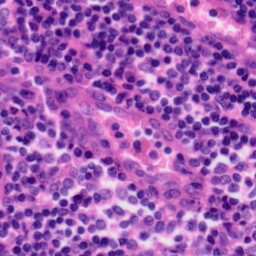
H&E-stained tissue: Tonsil